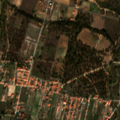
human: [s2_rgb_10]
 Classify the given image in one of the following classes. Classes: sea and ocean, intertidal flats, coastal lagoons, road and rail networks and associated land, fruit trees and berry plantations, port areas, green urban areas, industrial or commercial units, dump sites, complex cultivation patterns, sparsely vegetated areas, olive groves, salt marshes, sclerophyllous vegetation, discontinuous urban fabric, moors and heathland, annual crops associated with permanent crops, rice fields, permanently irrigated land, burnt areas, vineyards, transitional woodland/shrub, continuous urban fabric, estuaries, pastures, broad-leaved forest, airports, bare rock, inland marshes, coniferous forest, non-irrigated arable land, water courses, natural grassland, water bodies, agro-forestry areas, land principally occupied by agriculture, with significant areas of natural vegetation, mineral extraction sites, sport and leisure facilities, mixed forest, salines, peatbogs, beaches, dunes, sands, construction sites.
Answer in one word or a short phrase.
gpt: discontinuous urban fabric, permanently irrigated land, complex cultivation patterns, agro-forestry areas, broad-leaved forest